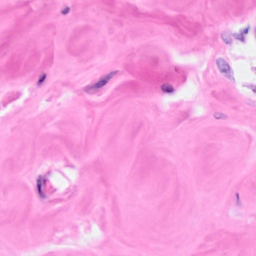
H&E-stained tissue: Breast